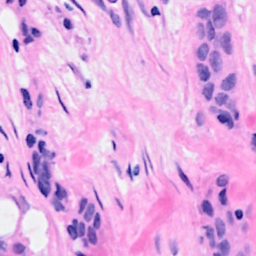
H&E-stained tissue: Breast